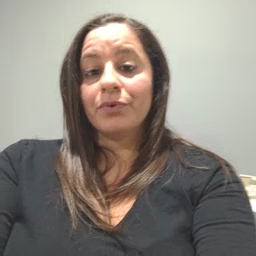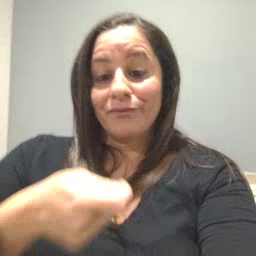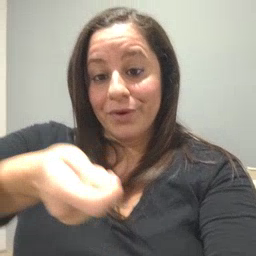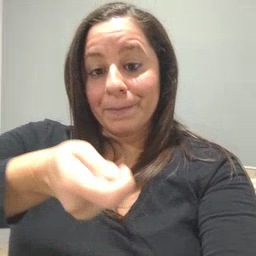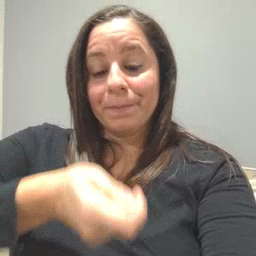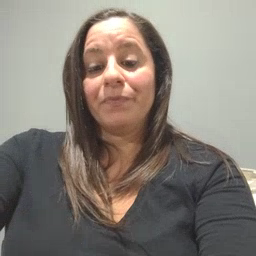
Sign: vacuum